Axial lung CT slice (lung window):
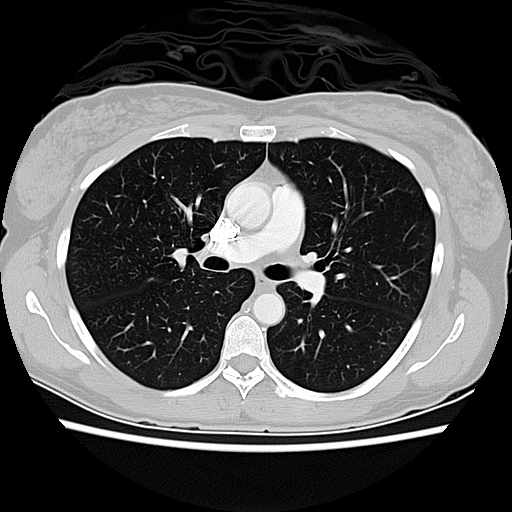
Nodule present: no